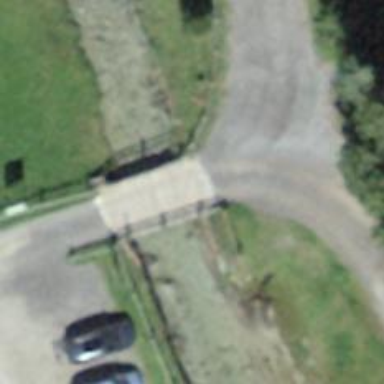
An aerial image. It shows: Service road that crosses over bridge.